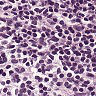
Metastatic tissue present: no